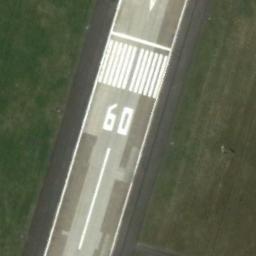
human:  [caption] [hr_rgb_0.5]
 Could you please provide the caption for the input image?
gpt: Next to the runway is a large green lawn with white '60' and short-line signs on the runway .

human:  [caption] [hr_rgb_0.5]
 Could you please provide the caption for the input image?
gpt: The runway is on the grass .

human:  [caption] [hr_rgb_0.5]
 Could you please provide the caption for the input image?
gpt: The runway has a threshold marking and the designation marking is 09 .

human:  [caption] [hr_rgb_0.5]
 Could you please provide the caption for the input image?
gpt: The grass is beside the runway .

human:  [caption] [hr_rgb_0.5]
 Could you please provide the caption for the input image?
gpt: There are green meadows beside the runway with white marks .